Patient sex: M
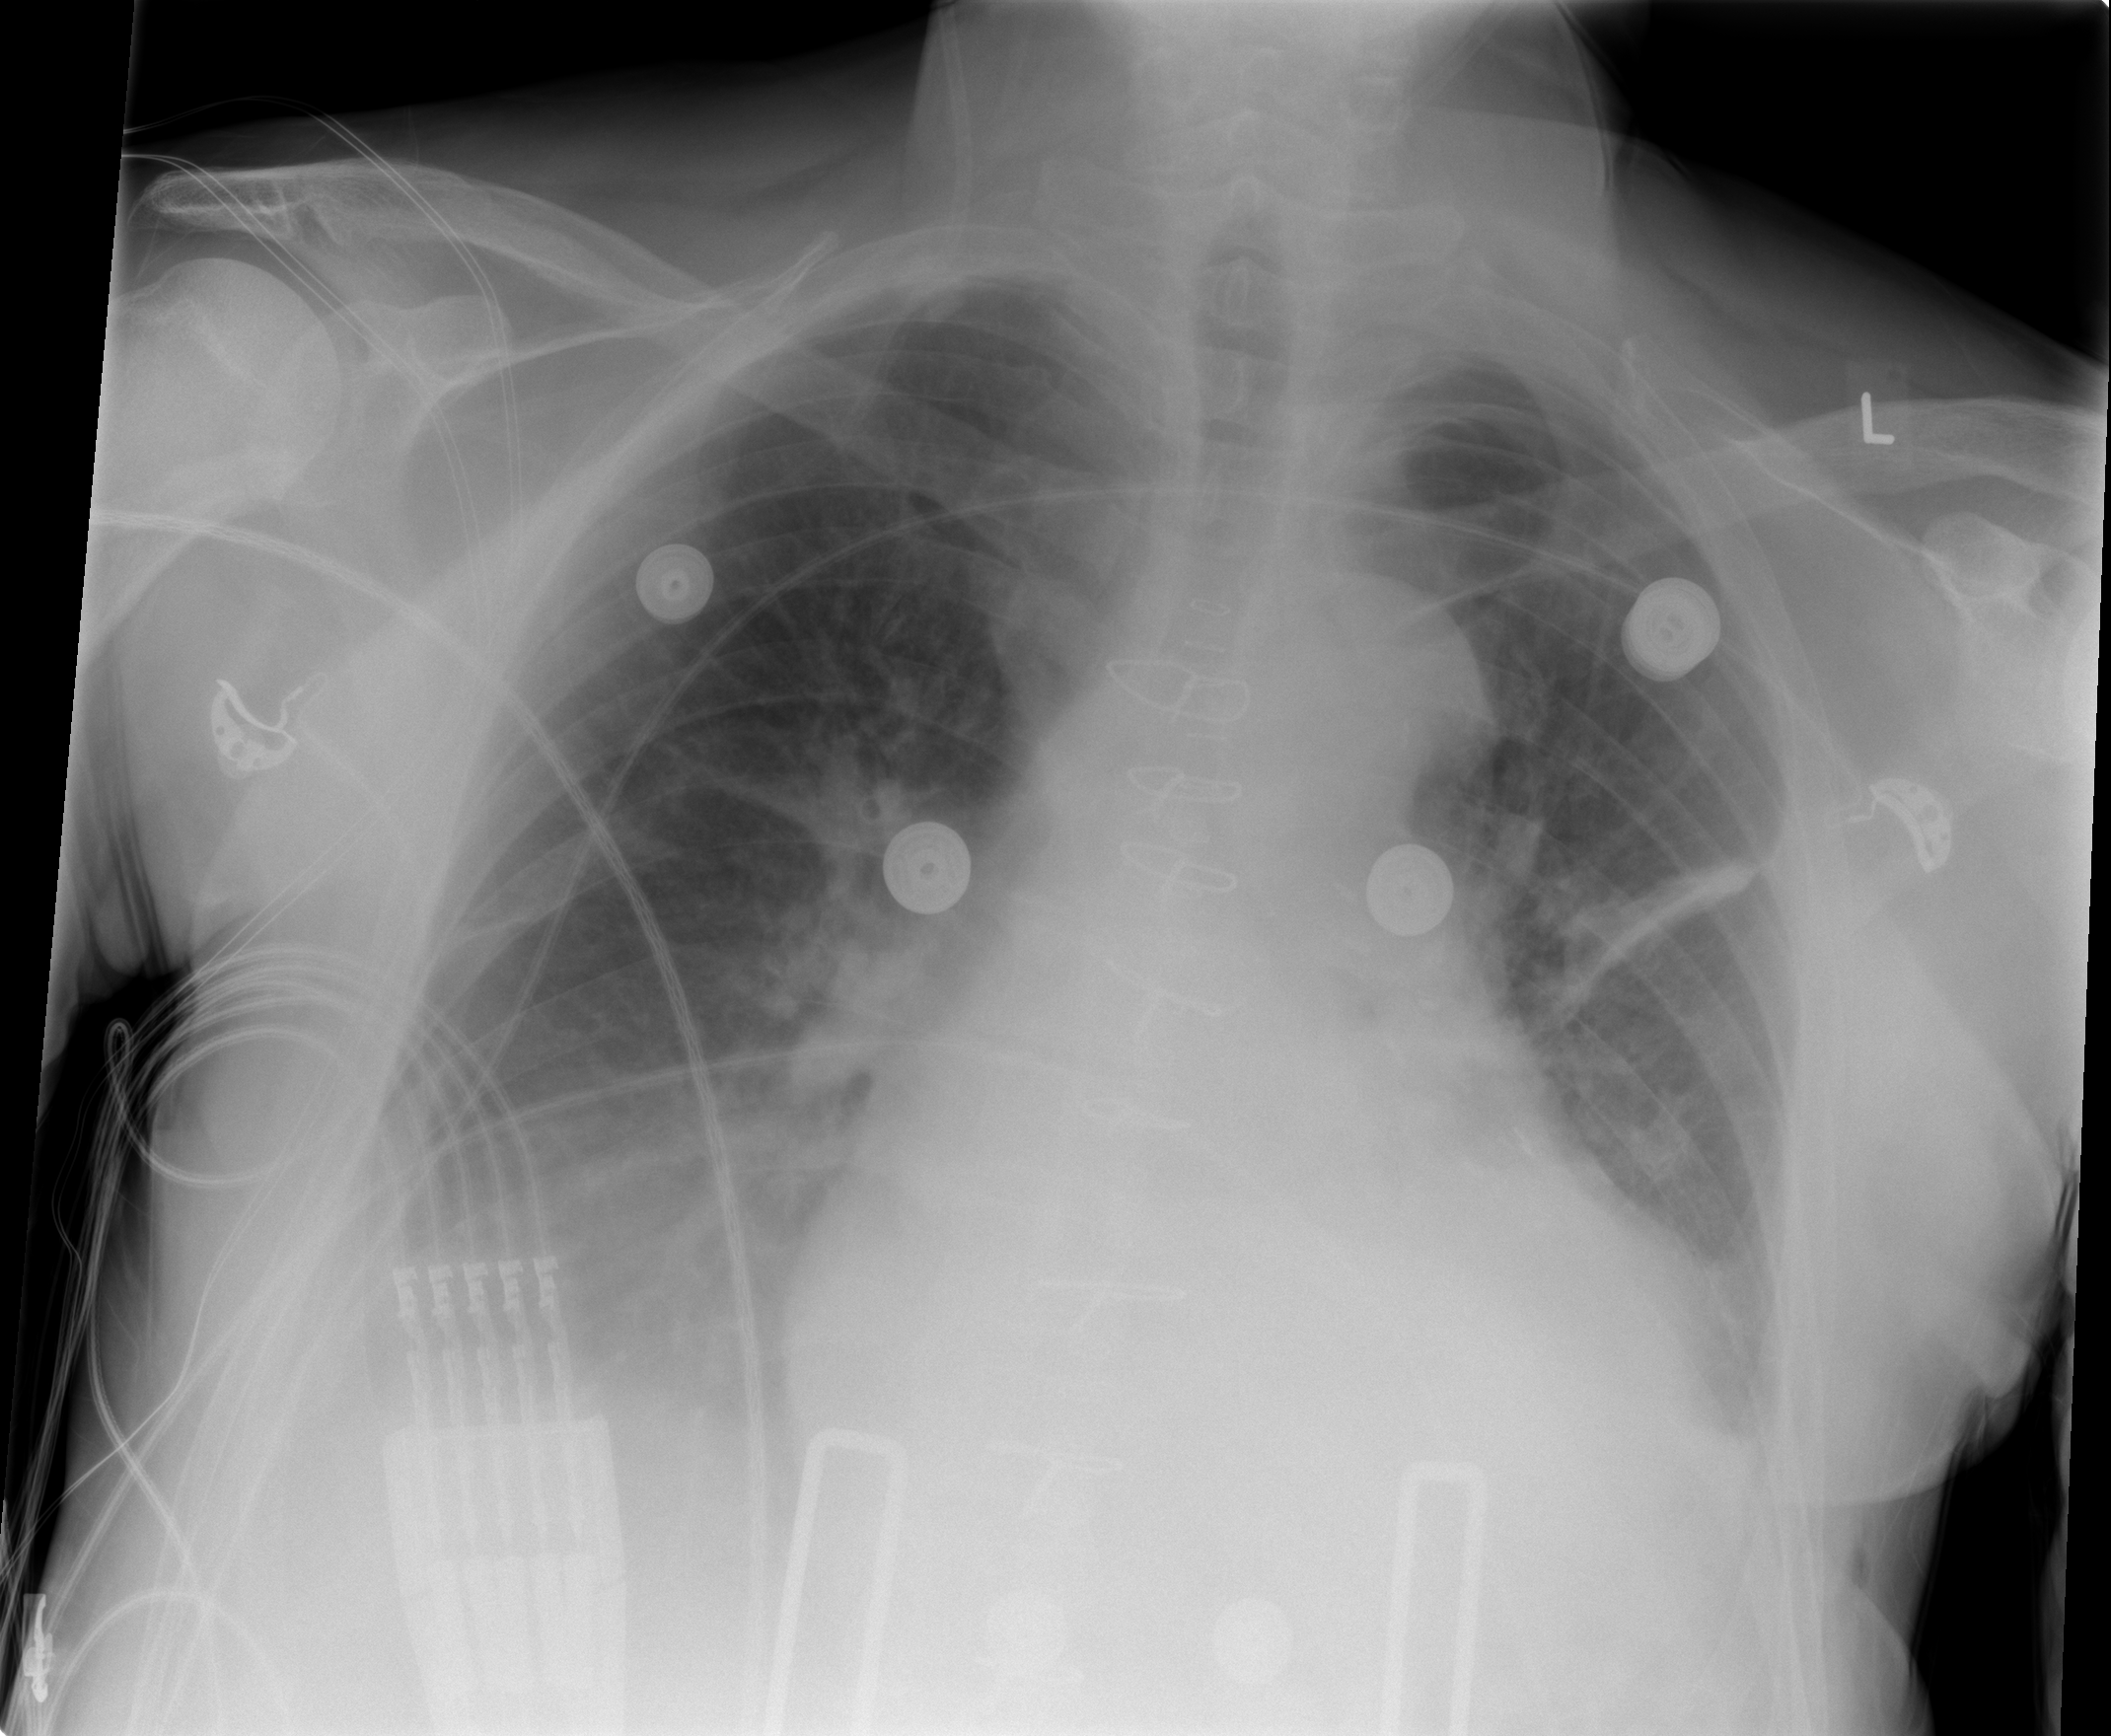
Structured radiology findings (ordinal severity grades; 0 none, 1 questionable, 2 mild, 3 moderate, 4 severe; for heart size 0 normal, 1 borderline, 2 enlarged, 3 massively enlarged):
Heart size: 2
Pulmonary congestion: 2
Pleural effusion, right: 2
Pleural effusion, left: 2
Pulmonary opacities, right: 0
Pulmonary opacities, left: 2
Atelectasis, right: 2
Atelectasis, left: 2